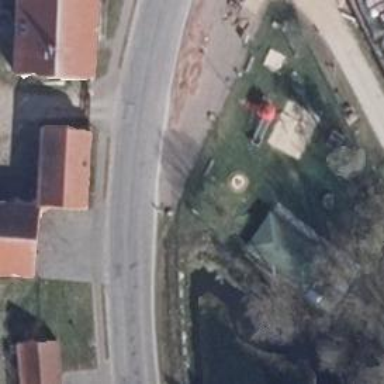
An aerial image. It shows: Picnic shelter amenity.